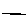
Label: line